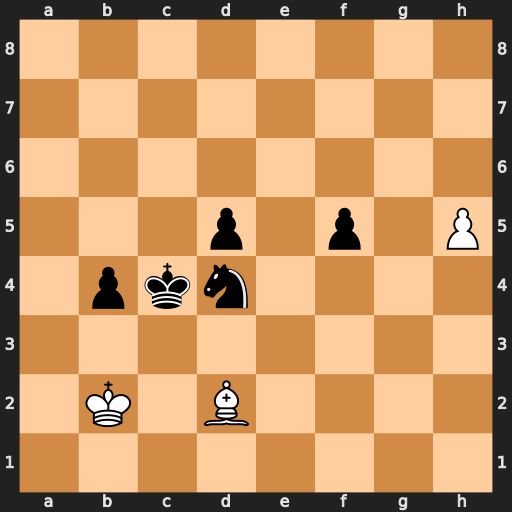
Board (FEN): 8/8/8/3p1p1P/1pkn4/8/1K1B4/8
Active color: w
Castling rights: -
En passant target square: -
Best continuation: h6 Nf3 h7